Question: I'm trying to learn servlets and JSP and would like to do this with Eclipse. When I click about in my current version, I get this info:
'''
Eclipse IDE for Java Developers
Version: Helios Service Release 2
'''
After searching a bit, it seems you cannot access these features with this version - you need "Eclipse IDE for Java EE Developers".
I've found a tutorial to install these plugings in your Eclipse installation, but I'm just getting a "failed"-message with no error message. After this, I decided to just download a new version (the EE one ofcourse) from the Eclipse website. The old installation is in c:\program files (x86)\eclipse, the new one in c:\program files (x86)\eclipse2.
The old one still works fine, but when I try to run the new one, I get this:

I have no clue what is wrong here. Am I doing something wrong? The only thing I want is to use Eclipse for JSP and Servlet Development (soon also EJB).
Thanks
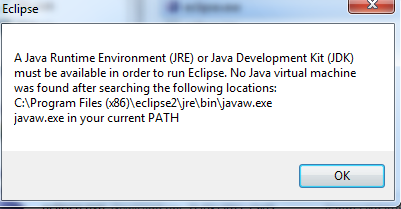
Answer: Eclipse cannot find your JRE/JDK. Put the JRE/JDK folder in your PATH variable. My JDK is located here:
'''
C:\Program Files\Java\jdk1.6.0_24
'''
Should be a similar path for you. Add that to your PATH variable.
Have look at this <URL> to find out how.